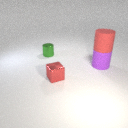
small red metal cube to the right of small green metal cylinder